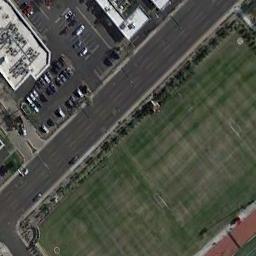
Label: freeway